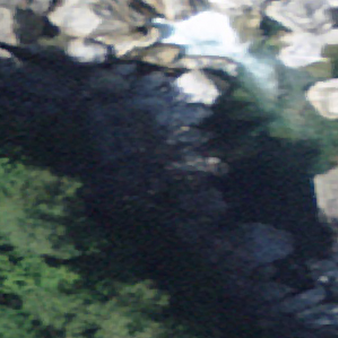
Label: bouldering_area